Interaction volume radius: 5 \u00c5
Interaction volume height: 15 \u00c5
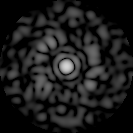
Disorder parameter: 0.8596